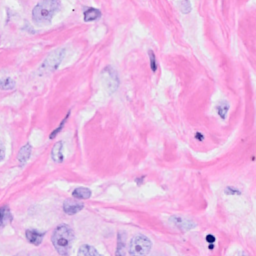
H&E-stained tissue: Breast